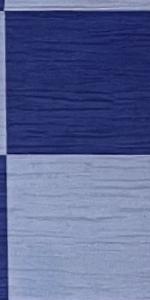
Label: Empty